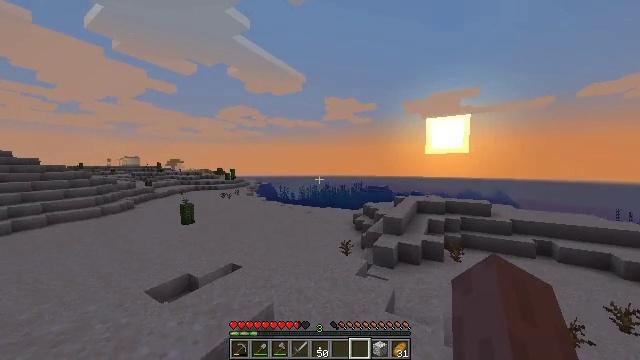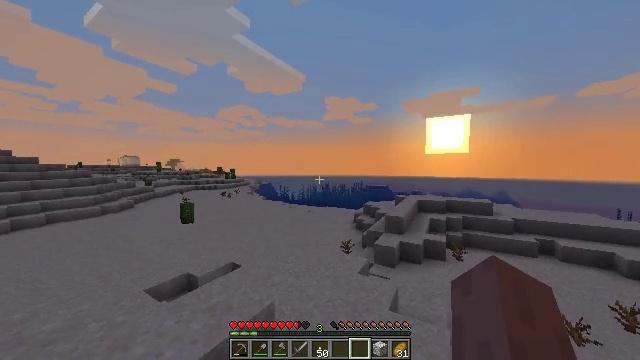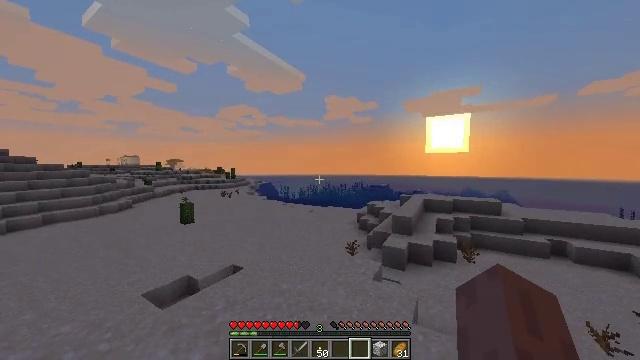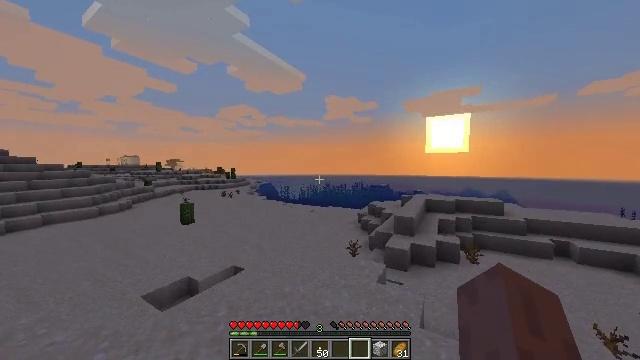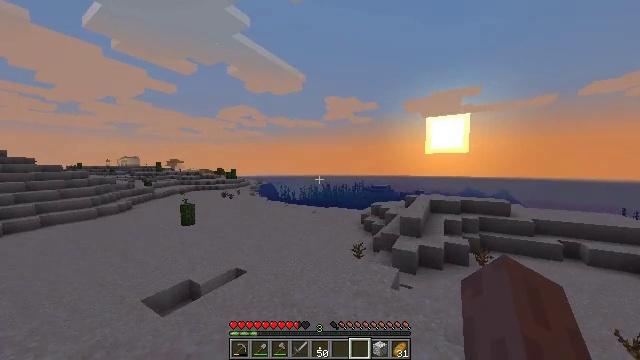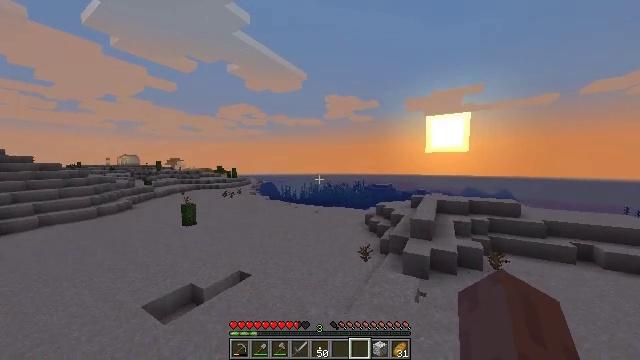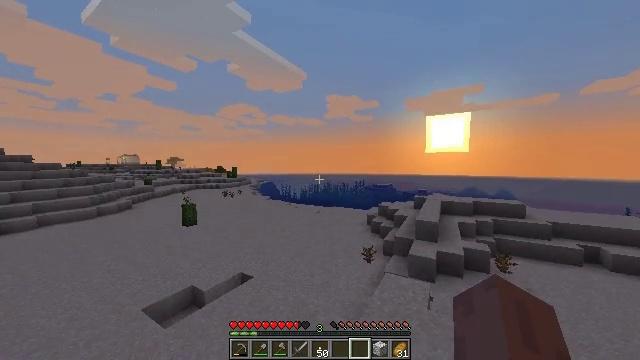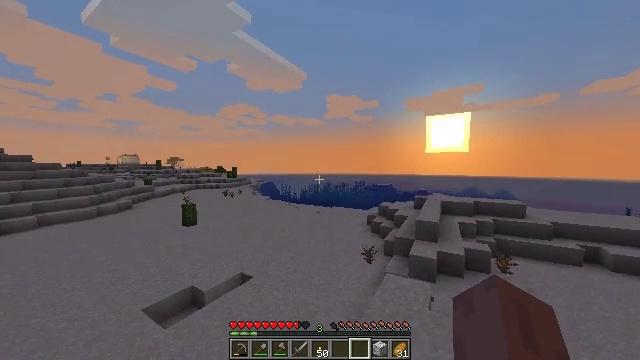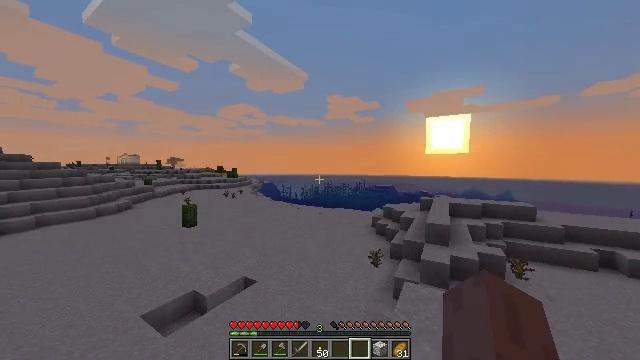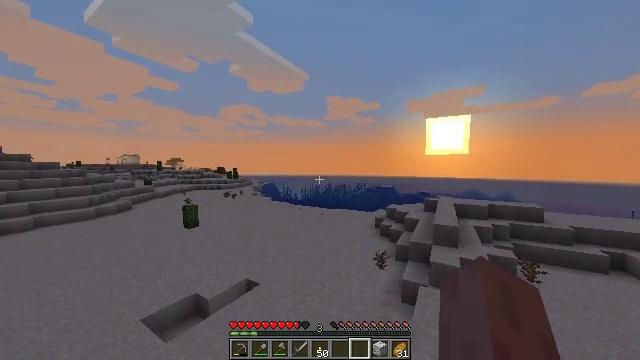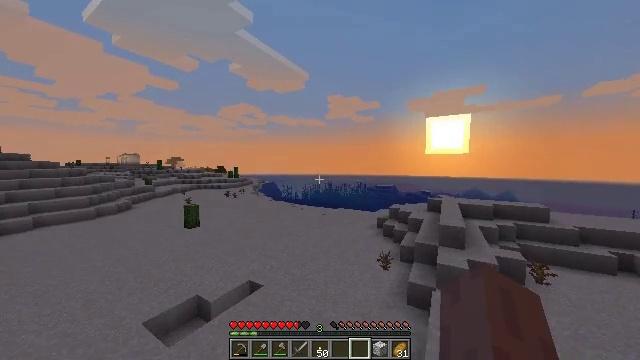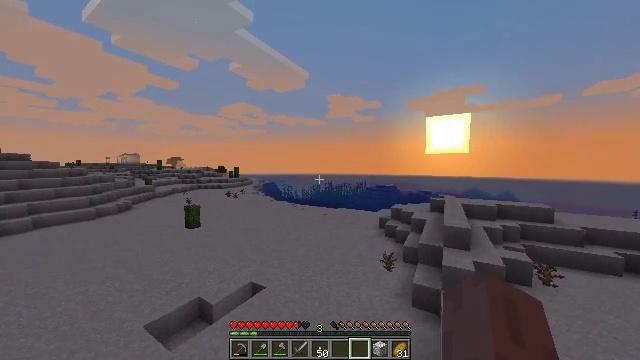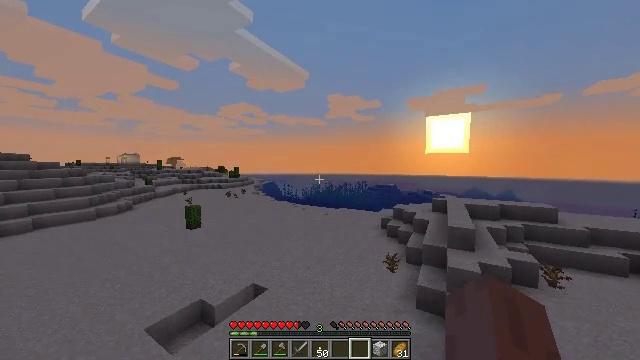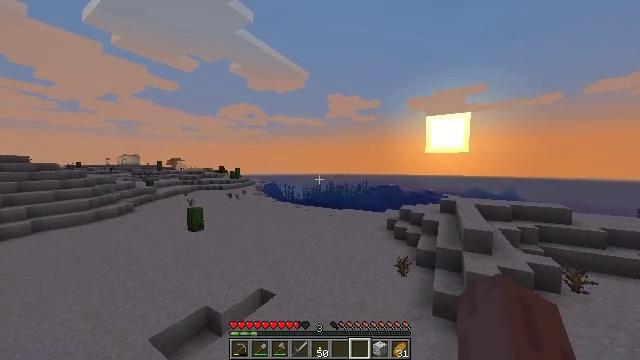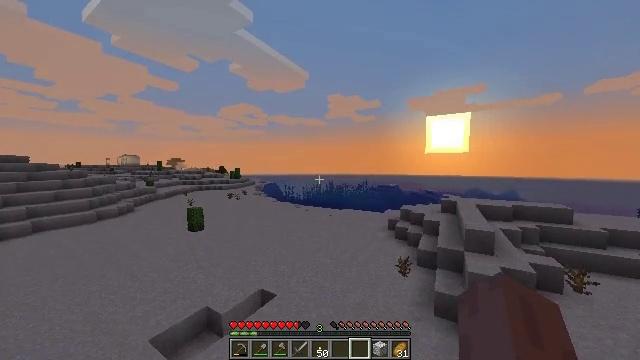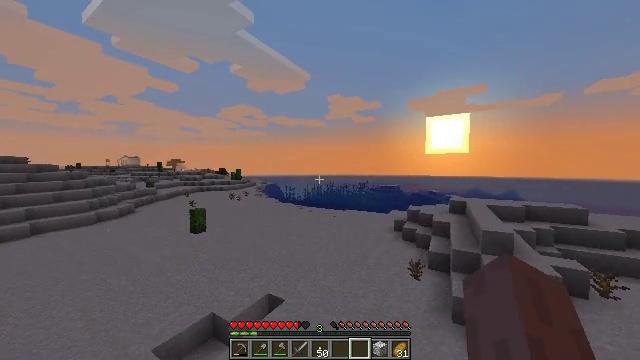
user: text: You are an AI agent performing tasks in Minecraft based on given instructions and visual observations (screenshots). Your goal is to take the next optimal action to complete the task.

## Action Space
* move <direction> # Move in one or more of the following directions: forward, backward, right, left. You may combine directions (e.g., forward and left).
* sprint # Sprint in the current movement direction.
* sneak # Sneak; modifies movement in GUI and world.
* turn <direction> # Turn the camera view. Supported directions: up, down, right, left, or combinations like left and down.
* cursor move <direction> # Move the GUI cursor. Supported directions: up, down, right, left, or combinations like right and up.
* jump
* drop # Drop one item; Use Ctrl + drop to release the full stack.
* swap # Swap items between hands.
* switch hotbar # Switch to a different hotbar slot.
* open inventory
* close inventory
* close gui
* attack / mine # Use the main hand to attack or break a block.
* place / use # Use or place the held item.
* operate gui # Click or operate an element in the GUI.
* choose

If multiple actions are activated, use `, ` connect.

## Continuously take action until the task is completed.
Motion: motion action
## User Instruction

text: Recycle the jungle button.
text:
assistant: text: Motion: move forward and move left, sprint
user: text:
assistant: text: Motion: move forward and move left, sprint
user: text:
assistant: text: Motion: move forward and move left, sprint
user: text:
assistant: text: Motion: move forward and move left, sprint
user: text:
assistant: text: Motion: move forward and move left, sprint
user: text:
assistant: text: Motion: move forward and move left, sprint
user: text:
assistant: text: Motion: move forward and move left, sprint
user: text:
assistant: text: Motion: move forward and move left, sprint
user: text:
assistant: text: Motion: move forward and move left, sprint
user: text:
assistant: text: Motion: move forward and move left, sprint
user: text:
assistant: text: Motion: move forward and move left, sprint
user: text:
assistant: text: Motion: move forward and move left, sprint
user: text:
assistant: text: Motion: move forward and move left, sprint
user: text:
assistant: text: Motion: move forward and move left, sprint
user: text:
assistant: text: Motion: move forward and move left, sprint
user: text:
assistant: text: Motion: move forward and move left, sprint
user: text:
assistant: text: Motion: move forward and move left, sprint
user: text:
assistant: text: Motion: move forward and move left, sprint
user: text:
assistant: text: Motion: move forward and move left, sprint
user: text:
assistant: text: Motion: move forward and move left, sprint
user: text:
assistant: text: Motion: move forward and move left, sprint
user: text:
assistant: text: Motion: move forward and move left, sprint
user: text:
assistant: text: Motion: move forward and move left, sprint
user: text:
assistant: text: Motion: move forward and move left, sprint
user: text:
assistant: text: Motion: move forward and move left, sprint
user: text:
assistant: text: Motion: move forward and move left, sprint
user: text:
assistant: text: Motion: move forward and move left, sprint
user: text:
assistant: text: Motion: move forward and move left, sprint
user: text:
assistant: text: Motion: move forward and move left, sprint
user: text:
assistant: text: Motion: move forward and move left, sprint